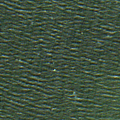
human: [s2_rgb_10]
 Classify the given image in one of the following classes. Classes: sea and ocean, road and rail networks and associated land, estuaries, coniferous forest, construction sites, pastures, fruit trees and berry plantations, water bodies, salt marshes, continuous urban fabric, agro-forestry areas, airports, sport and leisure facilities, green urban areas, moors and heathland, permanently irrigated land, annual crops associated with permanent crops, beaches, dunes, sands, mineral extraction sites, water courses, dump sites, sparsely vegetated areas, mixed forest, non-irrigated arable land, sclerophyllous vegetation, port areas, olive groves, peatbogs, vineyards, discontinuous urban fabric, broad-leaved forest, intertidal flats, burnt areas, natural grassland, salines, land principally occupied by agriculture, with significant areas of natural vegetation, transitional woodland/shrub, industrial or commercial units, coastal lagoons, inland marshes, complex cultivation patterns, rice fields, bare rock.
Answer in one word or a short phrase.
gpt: sea and ocean